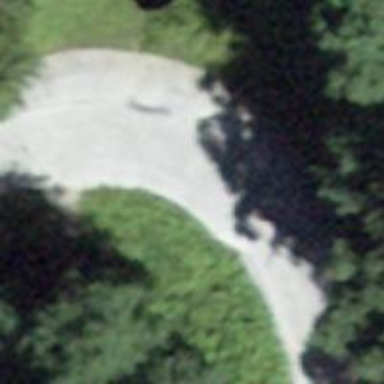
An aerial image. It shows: Unclassified road on concrete plated bridge.